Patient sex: F
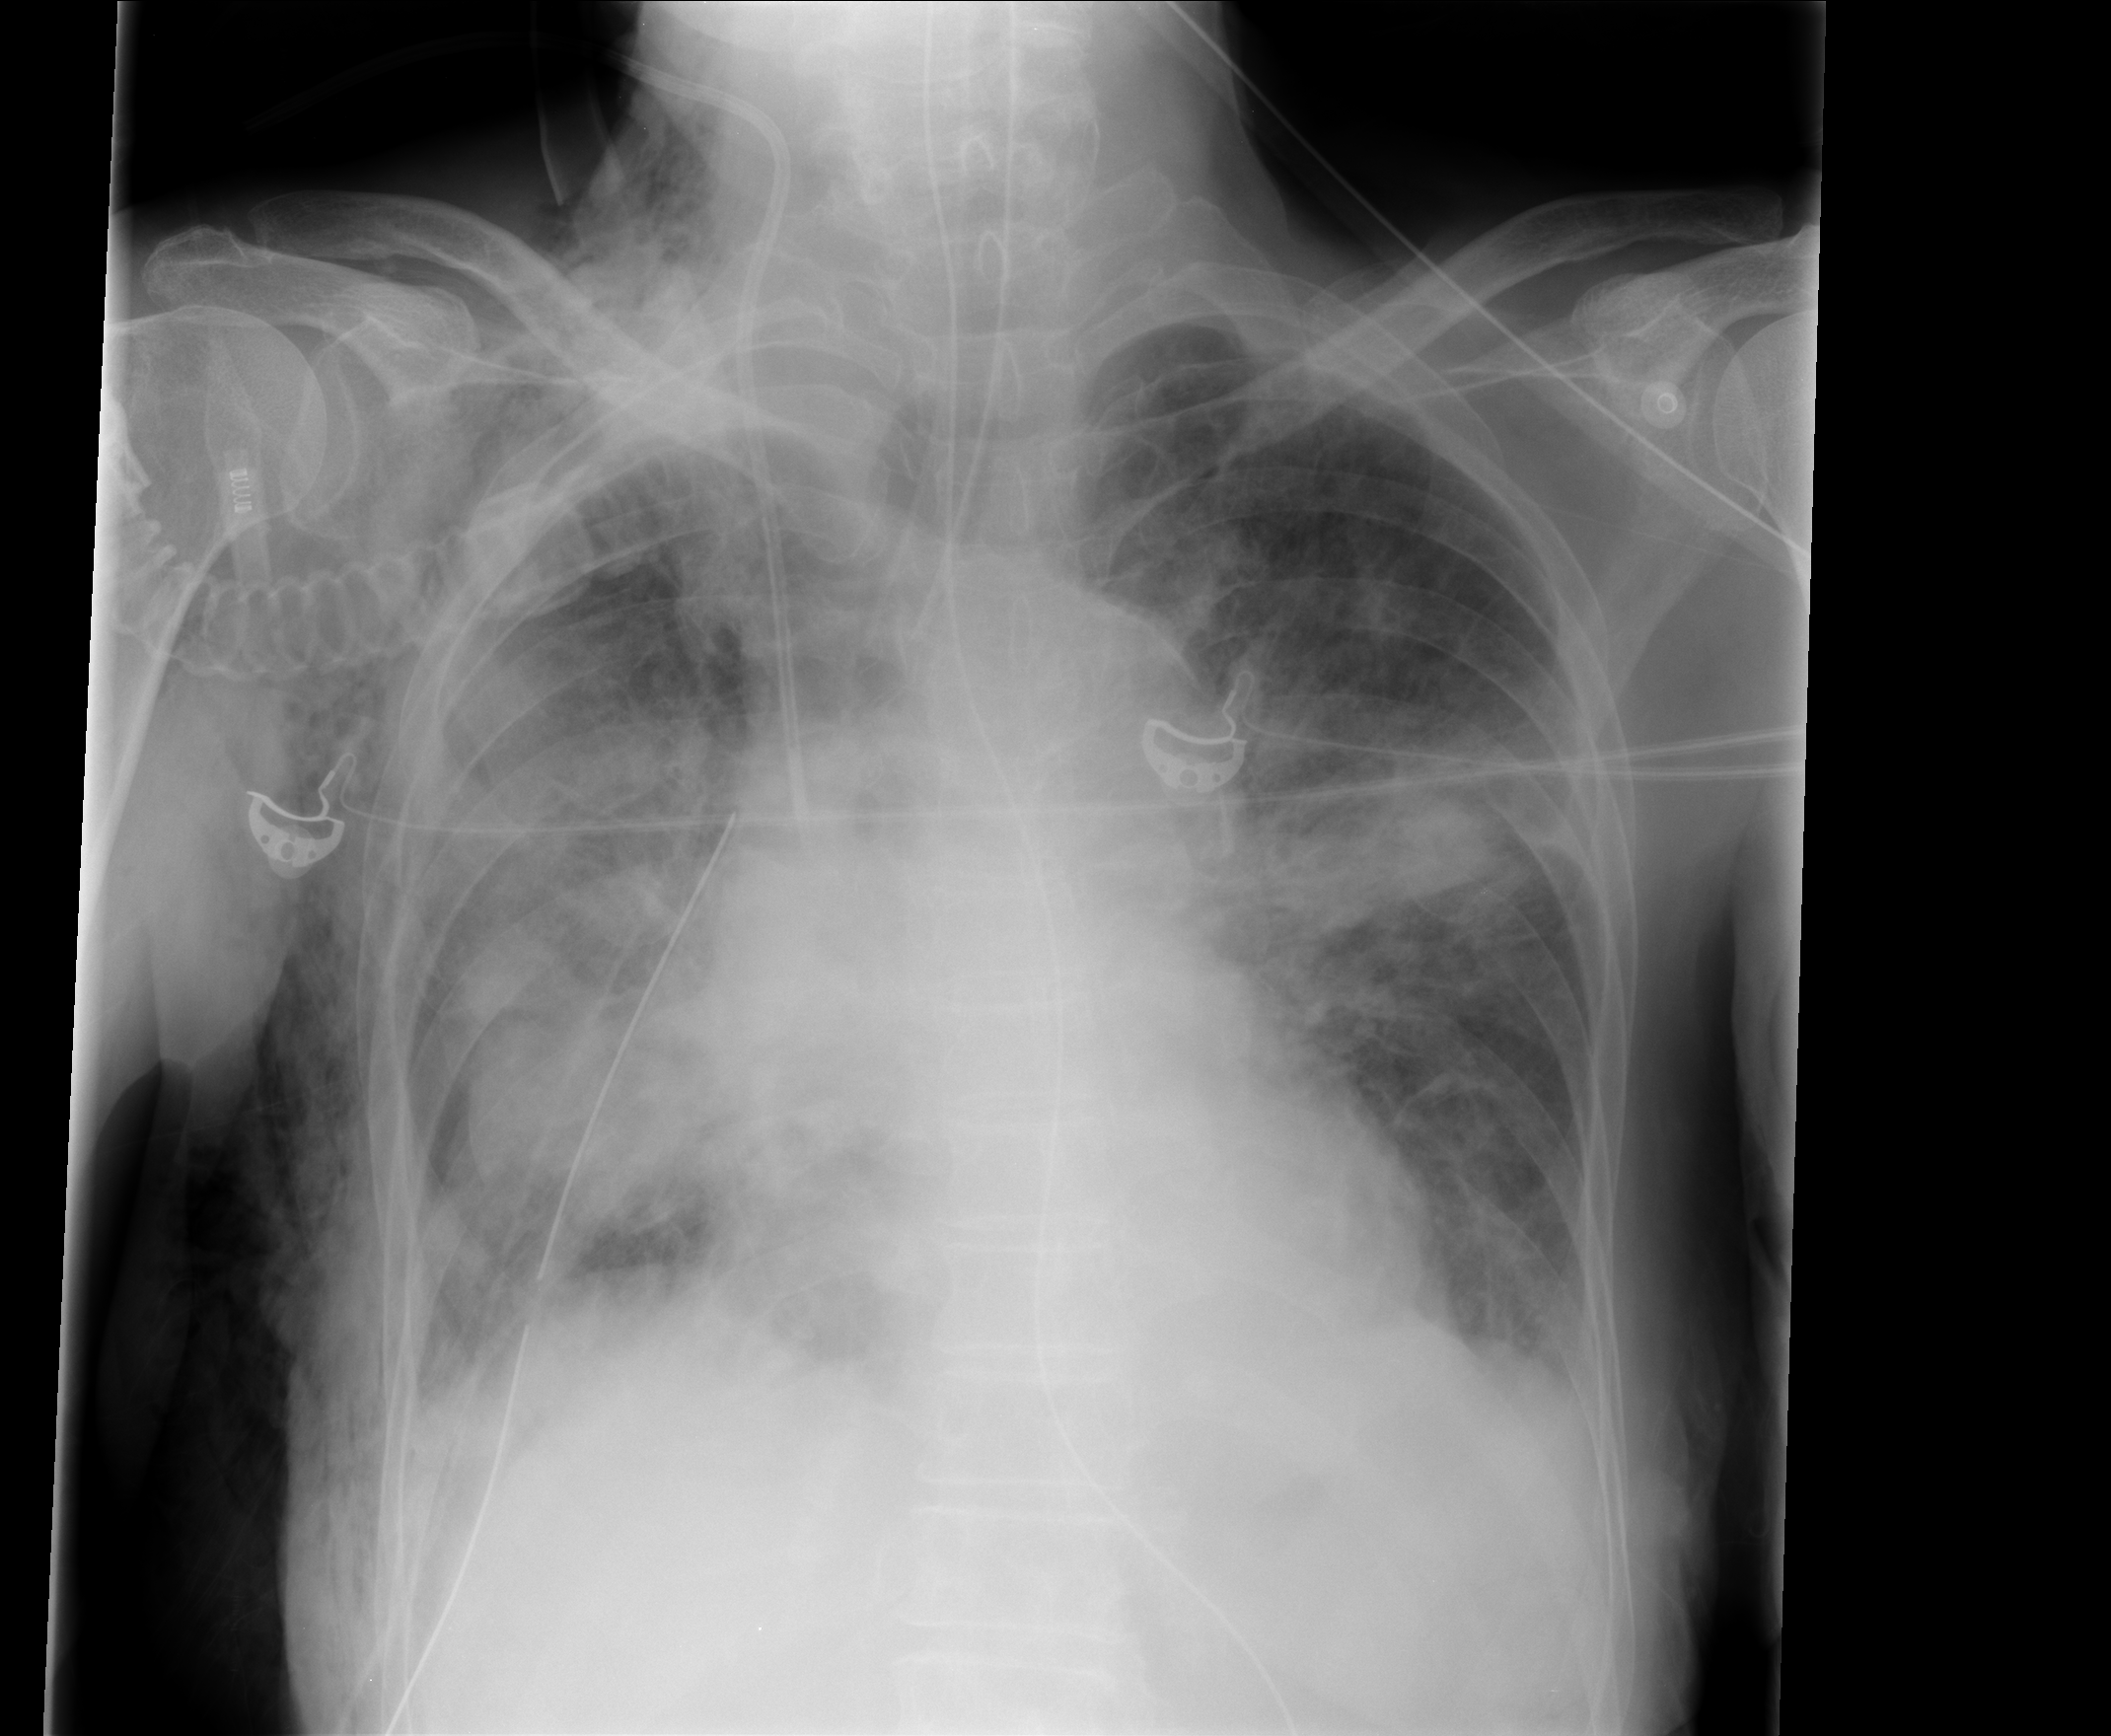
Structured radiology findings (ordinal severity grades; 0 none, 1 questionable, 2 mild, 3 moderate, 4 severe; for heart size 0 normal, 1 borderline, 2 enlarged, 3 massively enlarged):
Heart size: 0
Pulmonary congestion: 1
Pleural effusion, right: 2
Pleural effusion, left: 1
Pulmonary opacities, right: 3
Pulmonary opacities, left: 3
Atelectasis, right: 3
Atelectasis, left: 3